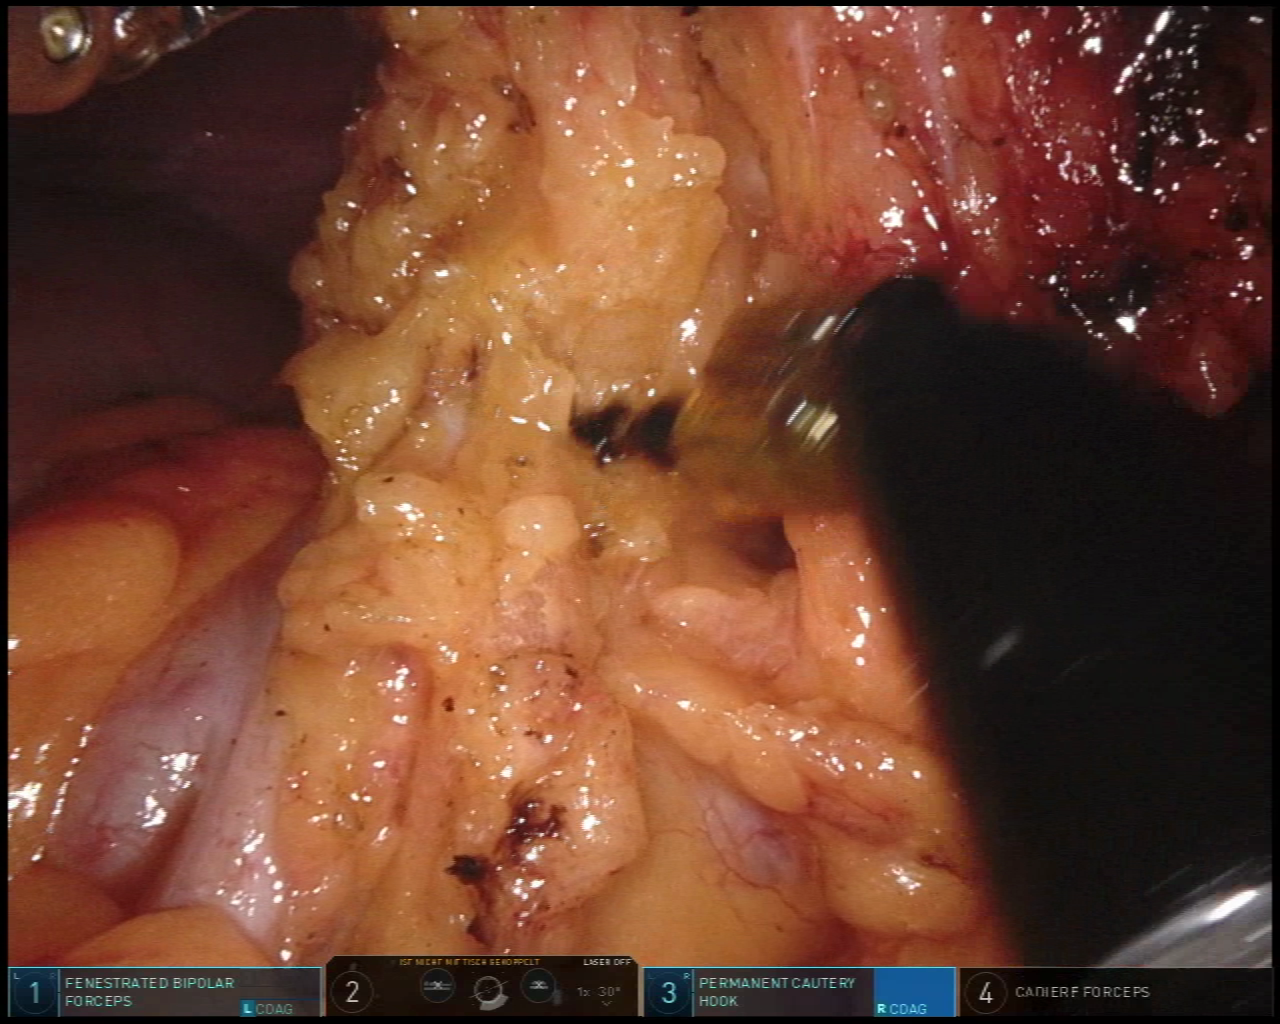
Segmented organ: stomach
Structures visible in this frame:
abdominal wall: yes
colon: yes
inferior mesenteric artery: no
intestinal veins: no
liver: no
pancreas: no
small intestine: no
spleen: no
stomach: yes
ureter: no
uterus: no
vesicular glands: no